Field crop: maize
Growth stage: 2
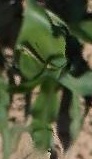
Species: maize